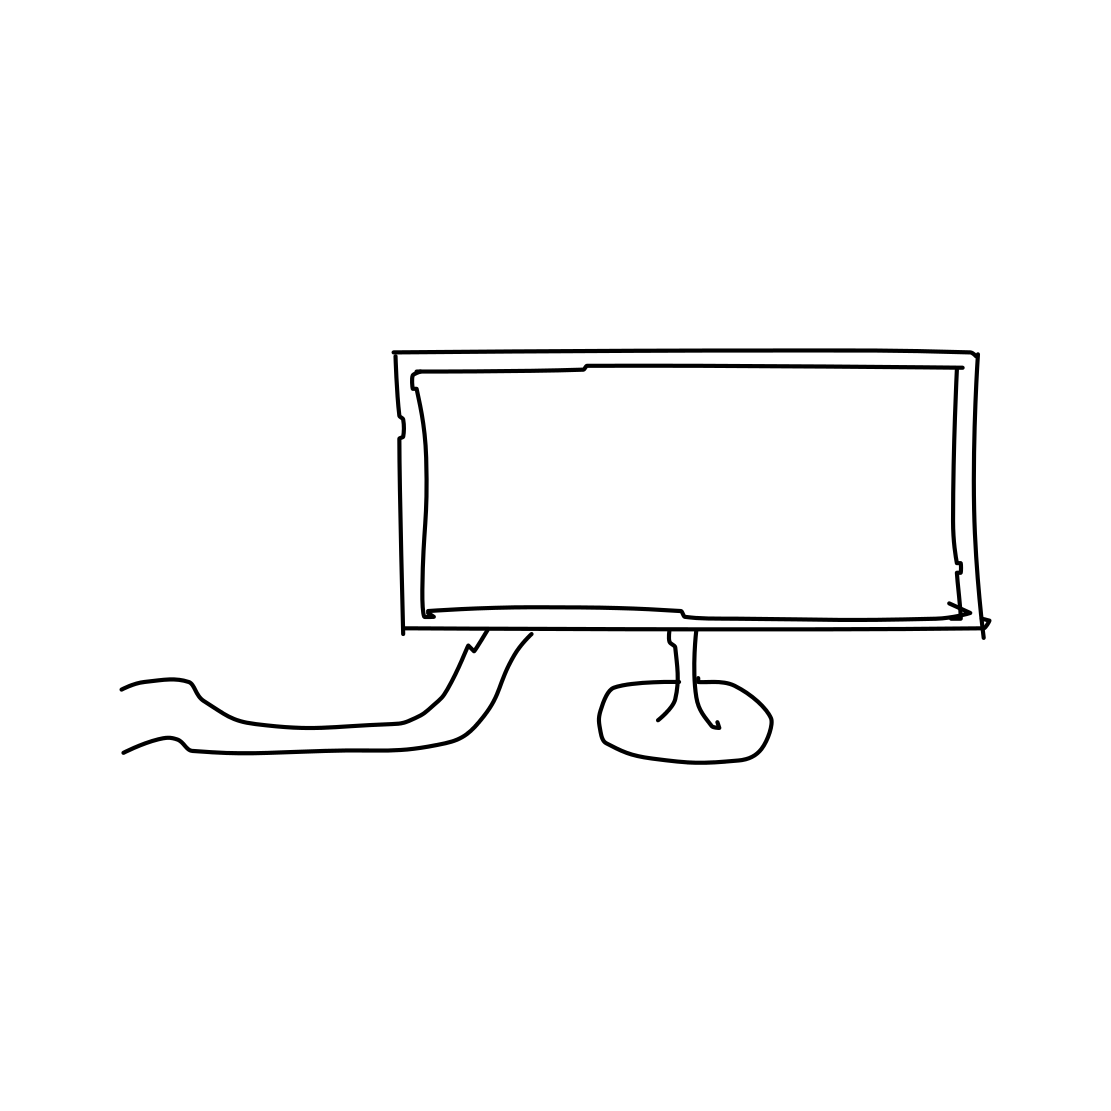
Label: computer monitor